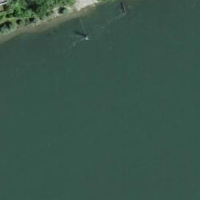
EUNIS habitat code: 15
Species observed at this site:
Columba livia